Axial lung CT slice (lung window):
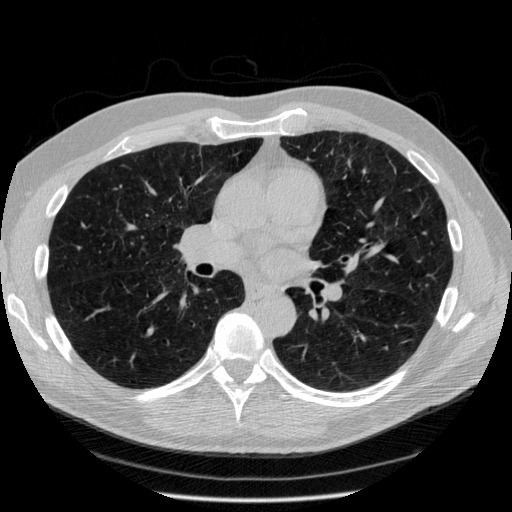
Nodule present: no